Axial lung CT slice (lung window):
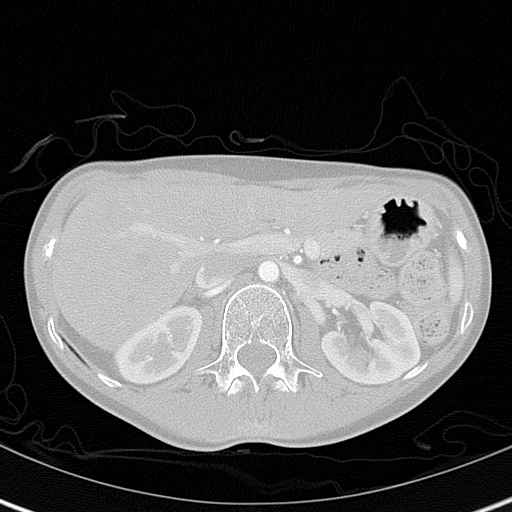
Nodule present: no